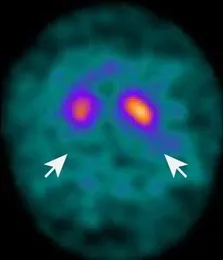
Imaging. (A-D) 18F-FDG-PET. Right medial.
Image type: radiology (pet)